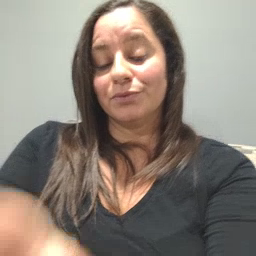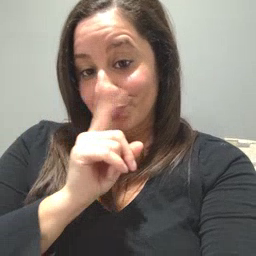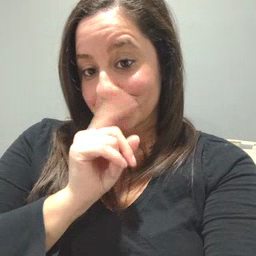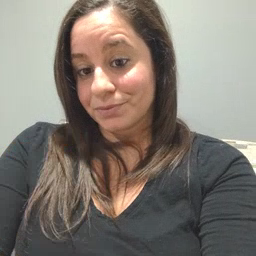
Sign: pretend